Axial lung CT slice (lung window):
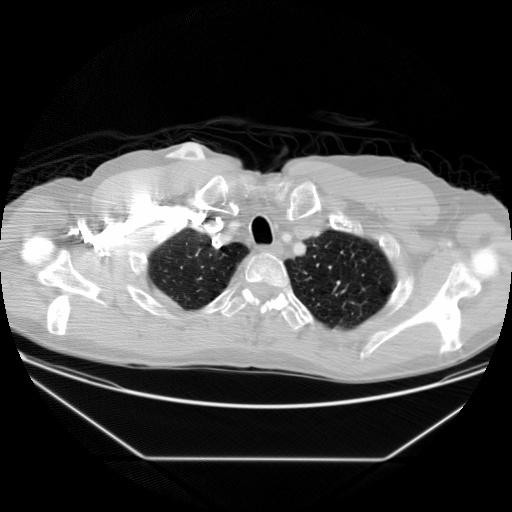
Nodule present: no